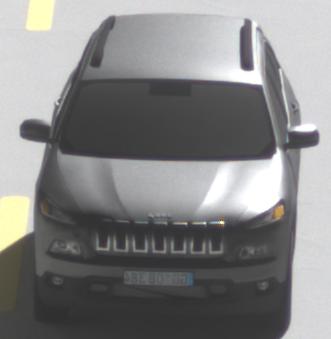
Make: Jeep
Model: Cherokee 3.2 V6 Pentastar
Detailed model: Cherokee (KL)
Model produced from: 2014/07
Model produced until: 2015/07
Doors: 5
Color: gray
Road condition: dry road
Daytime: midday
Contrast: high contrast